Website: home-depot
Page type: payment
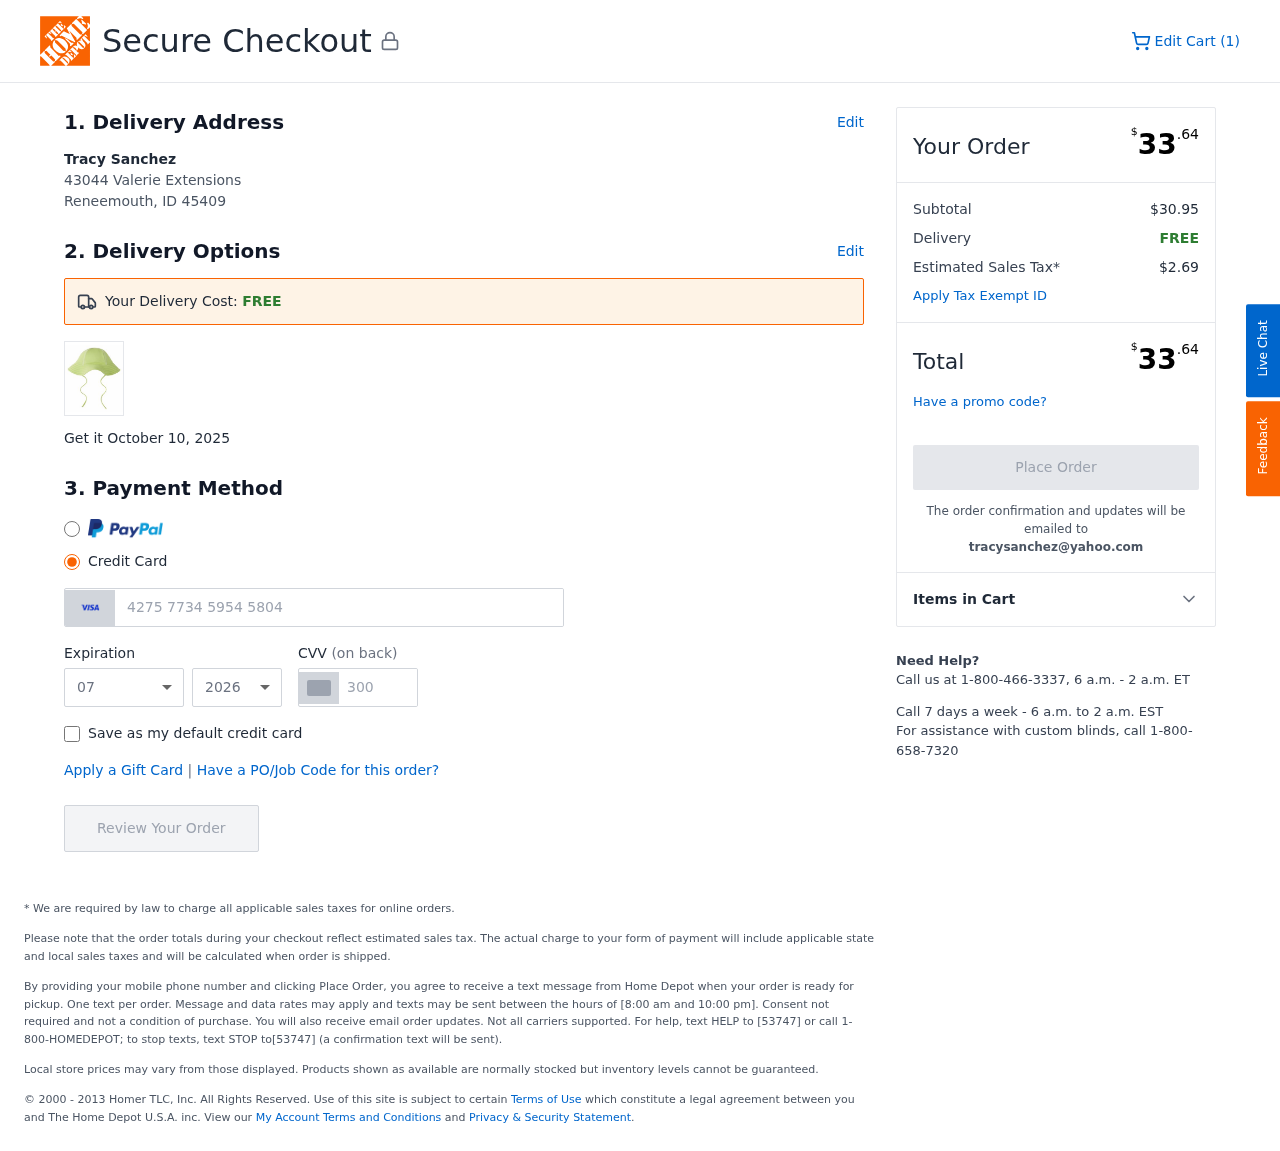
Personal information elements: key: PII_CARD_CVV
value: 300
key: PII_CARD_EXPIRY_MONTH
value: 07
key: PII_CARD_EXPIRY_YEAR
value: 26
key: PII_CARD_NUMBER
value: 4275 7734 5954 5804
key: PII_CITY_STATE_ZIP
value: Reneemouth, ID 45409
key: PII_EMAIL
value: tracysanchez@yahoo.com
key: PII_FULLNAME
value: Tracy Sanchez
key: PII_STREET
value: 43044 Valerie Extensions
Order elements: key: ORDER_NUM_ITEMS
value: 1
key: ORDER_DELIVERY_DATE
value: October 10, 2025
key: ORDER_TOTAL
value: $33.64
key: ORDER_SUBTOTAL
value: $30.95
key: ORDER_SHIPPING_COST
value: FREE
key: ORDER_TAX
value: $2.69